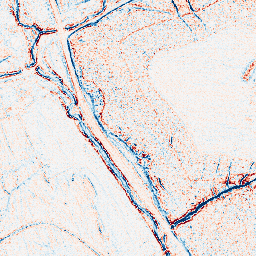
Category: edge_preserving
Decomposition family: bilateral
Decomposition parameters: d: 5
sigma_color: 50
sigma_space: 25
Upsampling method: area
Upsampling parameters: scale: 2
Upsampling scale: 2